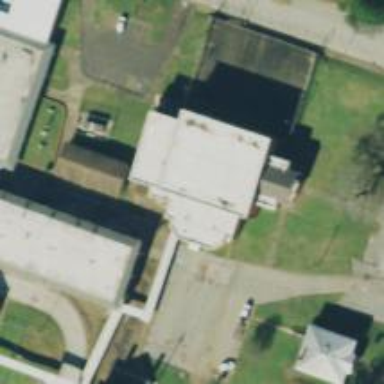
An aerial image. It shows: School building.